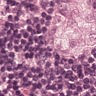
Metastatic tissue present: yes